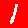
Digit: 1